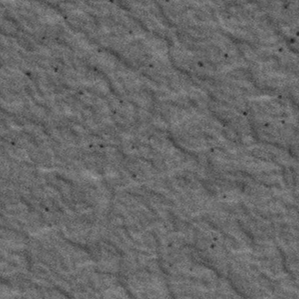
Label: frost